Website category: sports
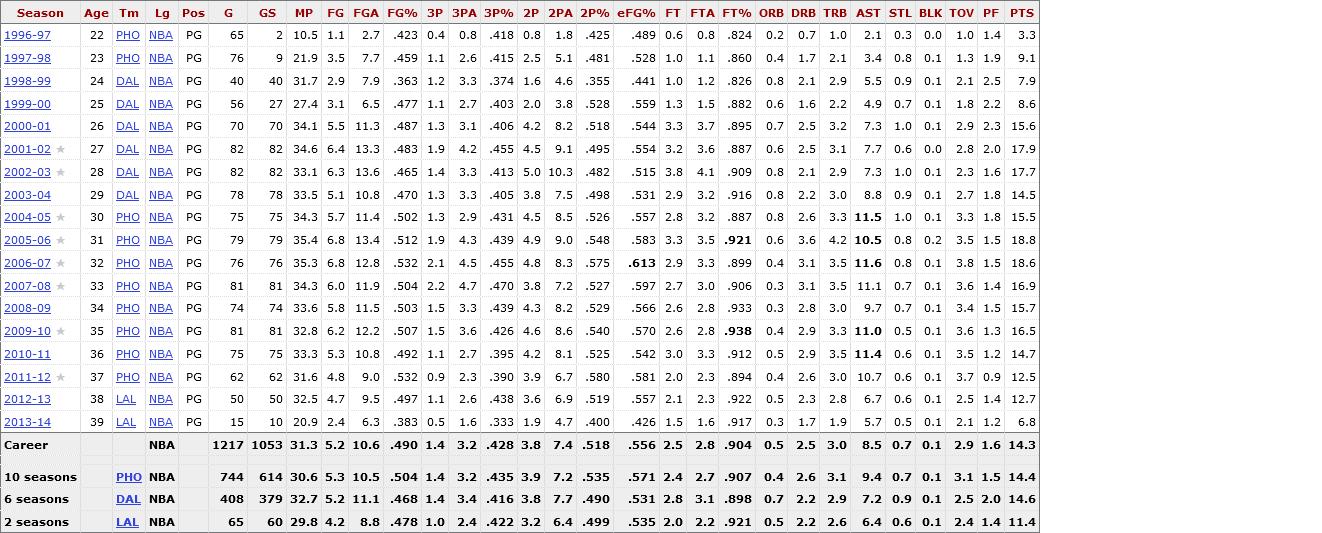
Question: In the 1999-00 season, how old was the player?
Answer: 25

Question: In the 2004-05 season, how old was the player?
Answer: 30

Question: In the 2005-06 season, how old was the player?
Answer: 31

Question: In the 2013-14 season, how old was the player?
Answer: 39

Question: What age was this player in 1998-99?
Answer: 24

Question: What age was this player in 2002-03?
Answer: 28

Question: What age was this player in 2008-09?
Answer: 34

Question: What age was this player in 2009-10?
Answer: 35

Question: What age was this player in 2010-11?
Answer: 36

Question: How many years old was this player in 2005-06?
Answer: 31

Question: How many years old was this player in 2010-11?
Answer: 36

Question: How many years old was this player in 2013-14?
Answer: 39

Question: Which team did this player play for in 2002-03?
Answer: DAL

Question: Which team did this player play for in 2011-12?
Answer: PHO

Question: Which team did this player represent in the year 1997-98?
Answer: PHO

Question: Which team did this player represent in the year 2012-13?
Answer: LAL

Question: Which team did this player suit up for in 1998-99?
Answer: DAL

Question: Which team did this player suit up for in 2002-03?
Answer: DAL

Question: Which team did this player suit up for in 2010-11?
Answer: PHO

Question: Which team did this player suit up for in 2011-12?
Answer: PHO

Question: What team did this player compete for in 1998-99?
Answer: DAL

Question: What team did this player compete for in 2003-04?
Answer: DAL

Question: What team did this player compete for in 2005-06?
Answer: PHO

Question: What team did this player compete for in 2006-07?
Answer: PHO

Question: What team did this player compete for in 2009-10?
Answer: PHO

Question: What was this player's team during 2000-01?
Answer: DAL

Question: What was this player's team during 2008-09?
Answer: PHO

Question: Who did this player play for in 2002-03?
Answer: DAL

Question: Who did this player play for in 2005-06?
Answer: PHO

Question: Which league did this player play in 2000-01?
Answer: NBA

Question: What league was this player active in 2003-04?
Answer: NBA

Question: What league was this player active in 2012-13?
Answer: NBA

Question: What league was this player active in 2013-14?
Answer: NBA

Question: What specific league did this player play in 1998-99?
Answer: NBA

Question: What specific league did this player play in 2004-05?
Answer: NBA

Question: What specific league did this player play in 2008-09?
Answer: NBA

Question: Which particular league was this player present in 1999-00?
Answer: NBA

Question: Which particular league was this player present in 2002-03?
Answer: NBA

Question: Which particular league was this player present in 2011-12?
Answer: NBA

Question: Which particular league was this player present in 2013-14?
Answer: NBA

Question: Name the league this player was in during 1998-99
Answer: NBA

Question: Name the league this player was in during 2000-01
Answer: NBA

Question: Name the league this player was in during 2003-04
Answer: NBA

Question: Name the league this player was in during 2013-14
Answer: NBA

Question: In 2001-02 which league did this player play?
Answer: NBA

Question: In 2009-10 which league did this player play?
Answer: NBA

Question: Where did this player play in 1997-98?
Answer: NBA

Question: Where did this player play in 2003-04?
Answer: NBA

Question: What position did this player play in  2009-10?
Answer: PG

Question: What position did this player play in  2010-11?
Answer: PG

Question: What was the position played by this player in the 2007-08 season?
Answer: PG

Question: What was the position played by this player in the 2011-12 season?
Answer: PG

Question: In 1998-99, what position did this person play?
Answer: PG

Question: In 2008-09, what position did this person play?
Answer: PG

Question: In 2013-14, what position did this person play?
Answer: PG

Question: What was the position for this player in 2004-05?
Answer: PG

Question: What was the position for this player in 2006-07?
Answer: PG

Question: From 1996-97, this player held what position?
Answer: PG

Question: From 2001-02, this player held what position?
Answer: PG

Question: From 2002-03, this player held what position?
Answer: PG

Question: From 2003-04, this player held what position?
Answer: PG

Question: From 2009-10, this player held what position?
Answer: PG

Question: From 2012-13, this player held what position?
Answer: PG

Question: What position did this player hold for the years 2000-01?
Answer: PG